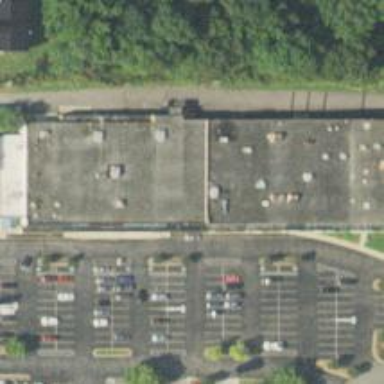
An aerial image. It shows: Retail building.